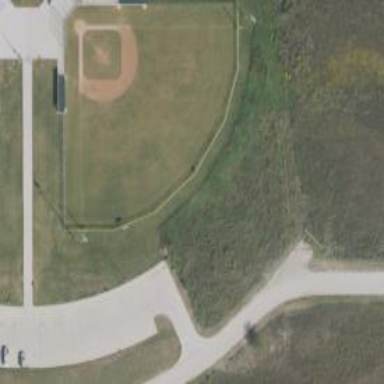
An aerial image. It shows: Softball pitch for leisure sports.